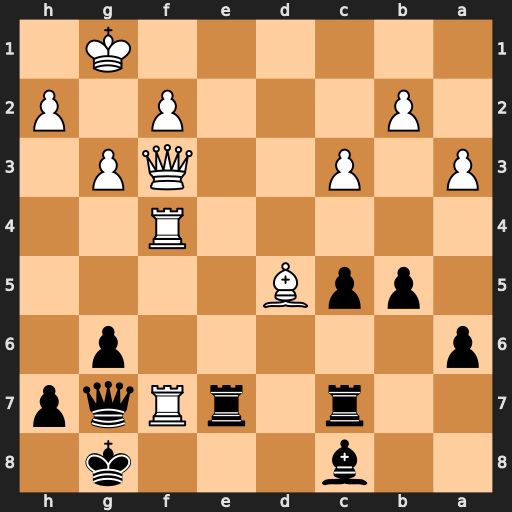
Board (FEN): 2b3k1/2r1rRqp/p5p1/1ppB4/5R2/P1P2QP1/1P3P1P/6K1
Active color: b
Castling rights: -
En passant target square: -
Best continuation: Rxf7 Rxf7 Rxf7